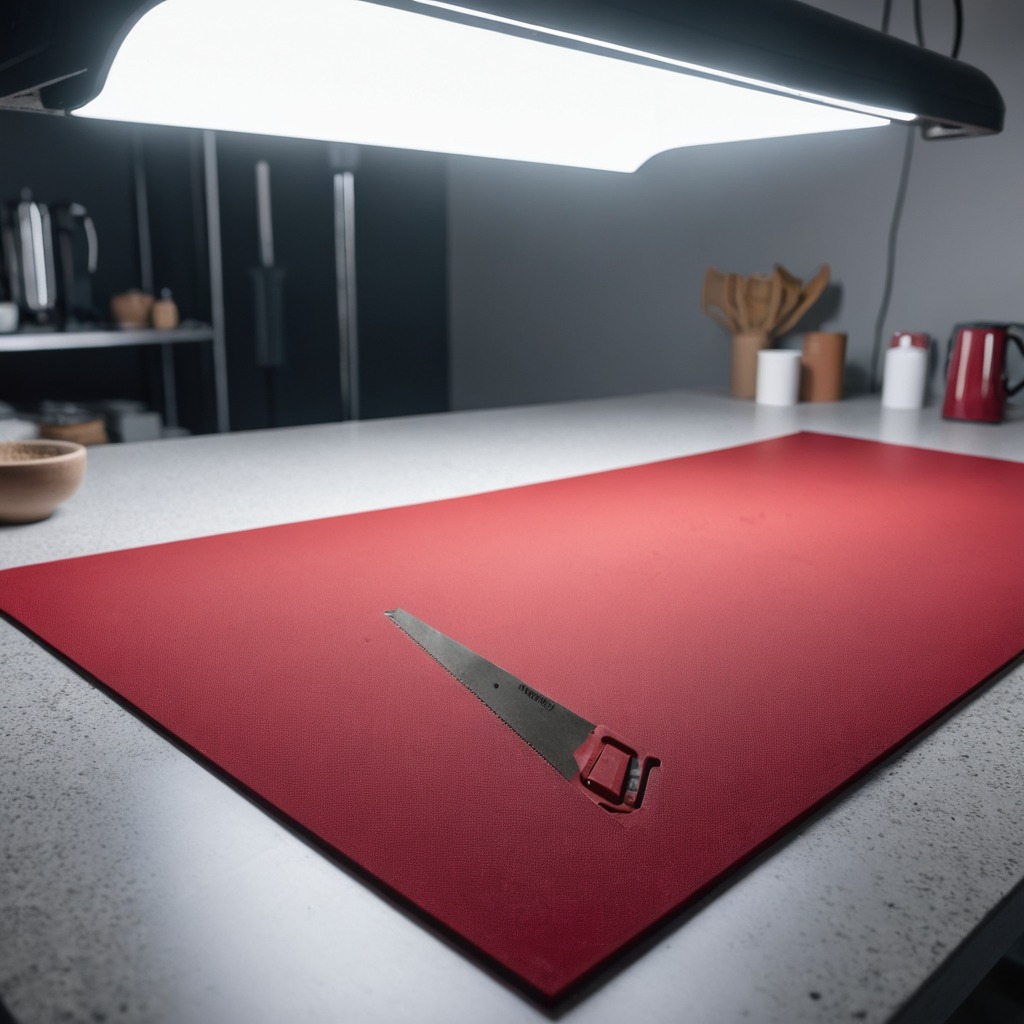
A metal saw lies on the granite tabletop.